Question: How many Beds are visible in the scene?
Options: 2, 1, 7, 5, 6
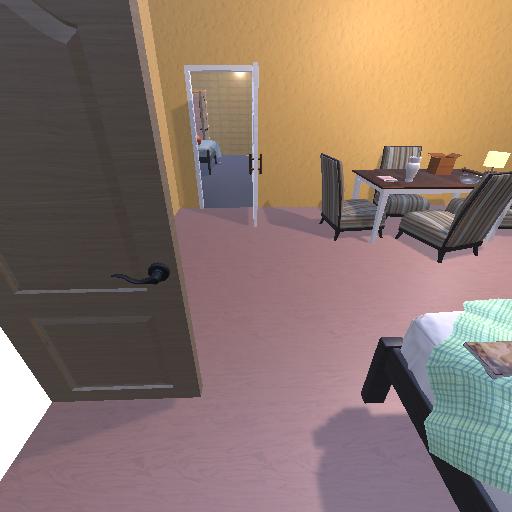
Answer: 2